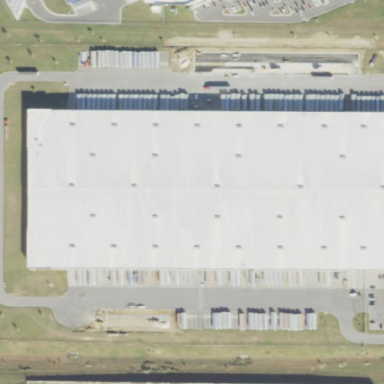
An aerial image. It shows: Warehouse building.